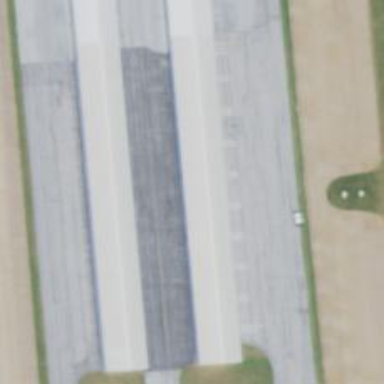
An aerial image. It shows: Apron area at the airport with paved surface.